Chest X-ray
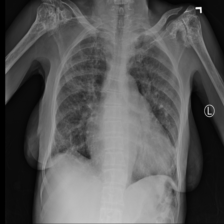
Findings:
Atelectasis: negative
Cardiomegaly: positive
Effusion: negative
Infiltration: negative
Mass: negative
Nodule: negative
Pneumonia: negative
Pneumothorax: negative
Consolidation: negative
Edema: negative
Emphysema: negative
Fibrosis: negative
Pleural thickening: negative
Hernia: negative